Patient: sex F, age 68
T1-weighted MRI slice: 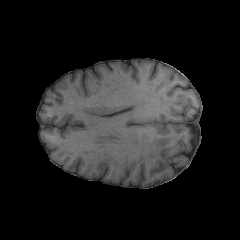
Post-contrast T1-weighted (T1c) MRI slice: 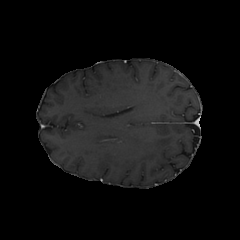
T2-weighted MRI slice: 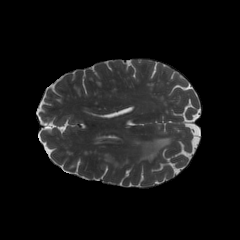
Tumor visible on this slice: yes
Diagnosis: Glioblastoma, IDH-wildtype
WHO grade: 4